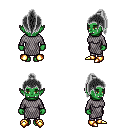
a pixel art fantasy rpg character, female body template, orc, green skin, chain mail, metal pants, gray long topknot hairstyle, gold boots, four views (front, back, left, right), 2x2 character sprite sheet, small pixel art, hard edges, no anti-aliasing